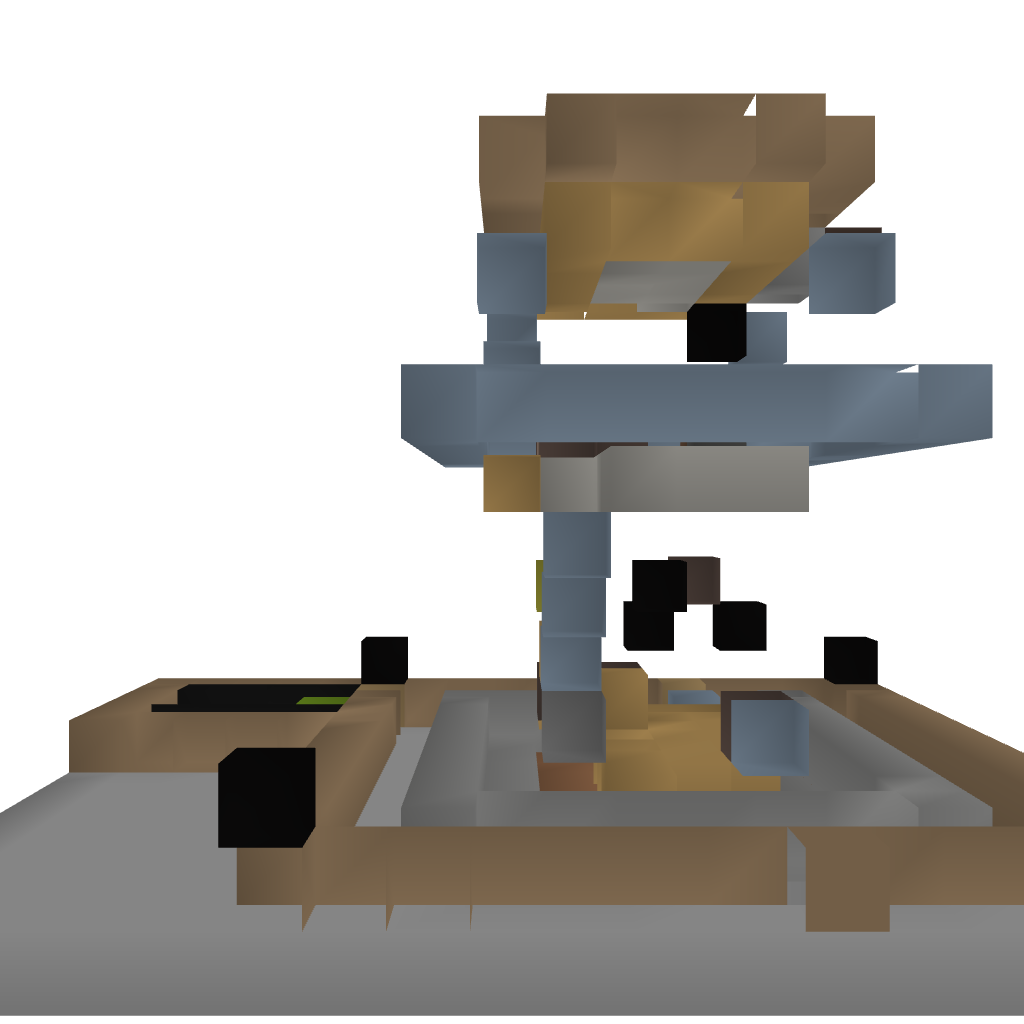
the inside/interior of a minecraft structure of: Basic house n°1